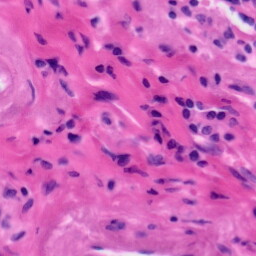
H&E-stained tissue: Tonsil